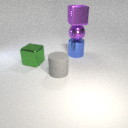
large green metal cube to the left of large gray rubber cylinder